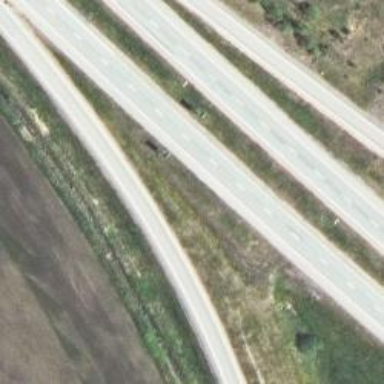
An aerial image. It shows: Asphalt motorway link with tertiary functional class.